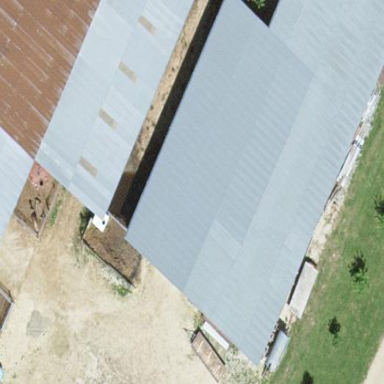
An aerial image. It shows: Farm auxiliary building.